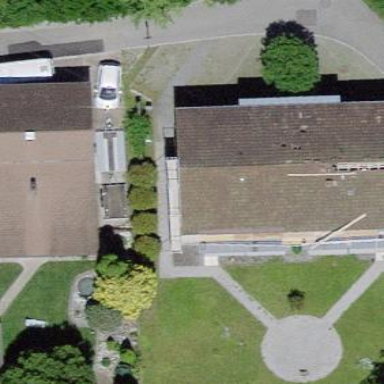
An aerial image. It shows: Terrace building with gabled roof.